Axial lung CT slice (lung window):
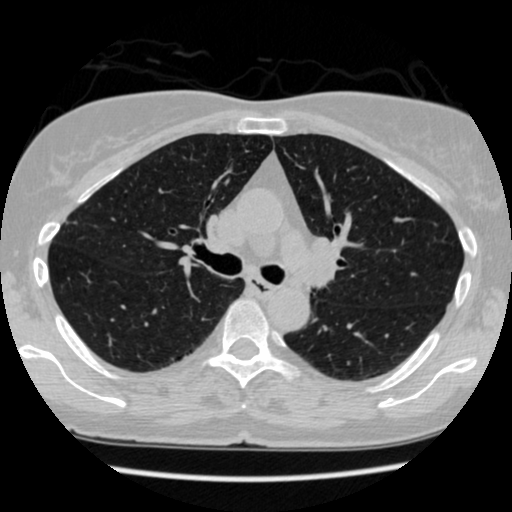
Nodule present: no